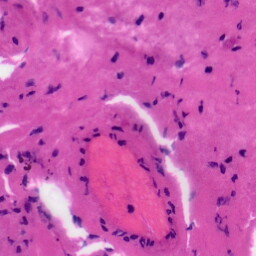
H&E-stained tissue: Tonsil